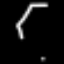
Label: octagon